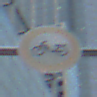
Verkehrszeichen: VerbotMofas
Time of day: MorningAfternoon
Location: Outdoor (Urban)
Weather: PartlyCloudy
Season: NotSpecified
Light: Natural